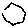
Label: hexagon